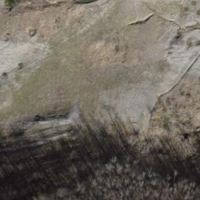
EUNIS habitat code: 55
Species observed at this site:
Phaneroptera falcata
Ruspolia nitidula
Pseudochorthippus parallelus
Chorthippus biguttulus